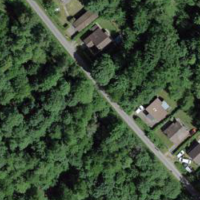
EUNIS habitat code: 45
Species observed at this site:
Lamium maculatum